Question: I'm using SQL Server 2000.
My SP produces the follwing output:

It sums up all 'Taxable Earnings' (top result) and subtract it by the sum of 'Deductible Expenses' (middle result) to get the 'Net Taxable Income' of an employee.
How will I get the value of Net Taxable Income only?
Here's my SP
'''
/*
DECLARE @NET_TAXABLE_INCOME AS NUMERIC(19, 2)
EXEC NET_TAXABLE_INCOME '000001', '10/15/2010', @NET_TAXABLE_INCOME OUTPUT
SELECT @NET_TAXABLE_INCOME
*/
CREATE PROC [dbo].NET_TAXABLE_INCOME
(
@EMPLOYEENO AS VARCHAR(10),
@PAYROLLPERIOD_INPUT AS DATETIME,
@NET_TAXABLE_INCOME AS NUMERIC(19, 2) = NULL OUTPUT
)
AS
BEGIN
DECLARE @TAXABALEEARNINGS AS NUMERIC(18, 2)
EXEC TAXABLE_EARNINGS_BREAKDOWN @EMPLOYEENO, @PAYROLLPERIOD_INPUT, @TAXABALEEARNINGS OUTPUT
DECLARE @DEDUCTIBLEEXPENSES AS NUMERIC(18, 2)
EXEC DEDUCTIBLE_EXPENSES_BREAKDOWN @EMPLOYEENO, @PAYROLLPERIOD_INPUT, @DEDUCTIBLEEXPENSES OUTPUT
SET @NET_TAXABLE_INCOME = @TAXABALEEARNINGS - @DEDUCTIBLEEXPENSES
SELECT @NET_TAXABLE_INCOME AS [NET_TAXABLE_INCOME]
END
'''
Is there a SQL statement that will cause to not to print the result of 'EXEC'?
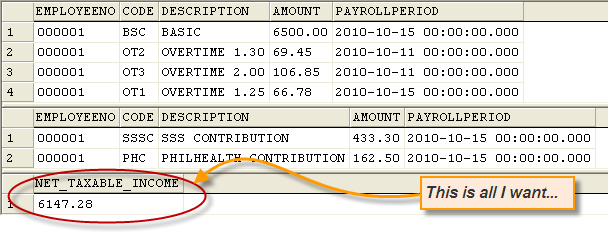
Answer: On the C# side, you can do:
'''
SqlDataReader sqlReader = sqlCmd.ExecuteReader();
sqlReader.NextResult(); // Skip first result set.
sqlReader.NextResult(); // Skip second result set.
while (sqlReader.Read())
{
var netTaxableIncome = sqlReader.GetValue(0);
}
'''